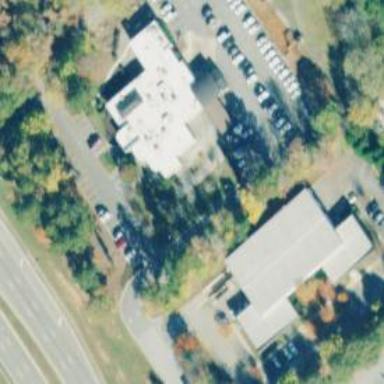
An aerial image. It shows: Police building.